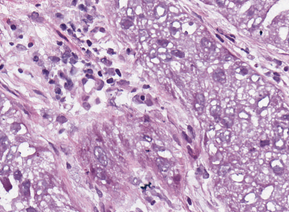
Tumor epithelial tissue: yes
Tumor-associated stroma tissue: yes
Normal tissue: no